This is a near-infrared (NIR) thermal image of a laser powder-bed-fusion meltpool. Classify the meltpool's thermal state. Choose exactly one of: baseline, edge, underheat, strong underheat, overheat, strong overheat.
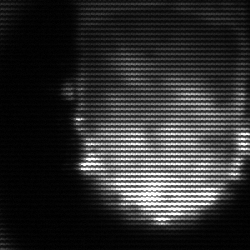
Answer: baseline